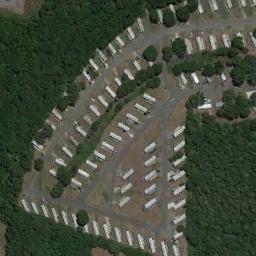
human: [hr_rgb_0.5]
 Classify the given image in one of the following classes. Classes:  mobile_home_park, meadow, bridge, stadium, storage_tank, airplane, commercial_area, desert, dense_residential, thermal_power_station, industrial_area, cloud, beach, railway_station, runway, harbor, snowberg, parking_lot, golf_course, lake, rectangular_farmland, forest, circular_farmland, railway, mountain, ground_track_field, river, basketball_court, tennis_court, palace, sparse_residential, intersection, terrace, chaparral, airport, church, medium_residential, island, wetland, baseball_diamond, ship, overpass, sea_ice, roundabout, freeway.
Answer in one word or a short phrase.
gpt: mobile_home_park